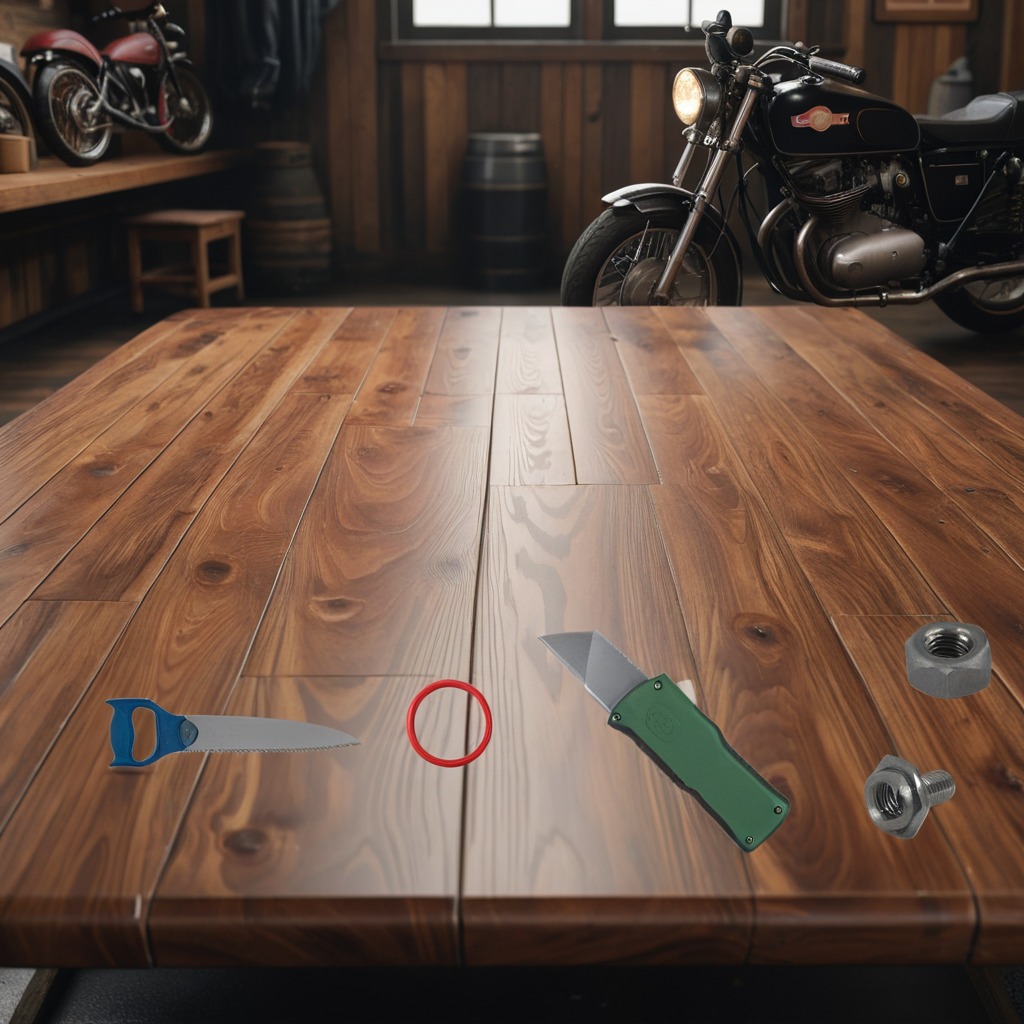
A rubber Oring, a utility knife, a metal machine screw, a handheld metal saw, and a metal nut are lying on the oil-spilled wooden table in a vintage motorcycle garage.